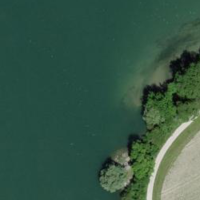
EUNIS habitat code: 15
Species observed at this site:
Prunus spinosa